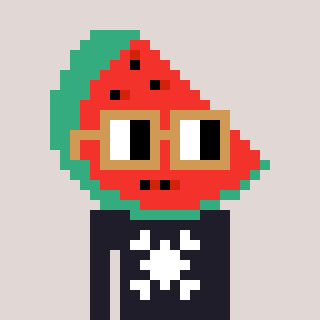
a pixel art character with square brown glasses, a watermelon-shaped head and a grayscale-colored body on a warm background